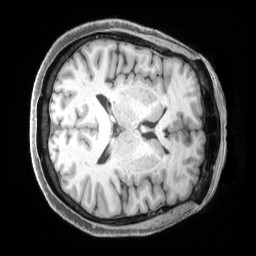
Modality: T1w
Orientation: axial
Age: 74
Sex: female